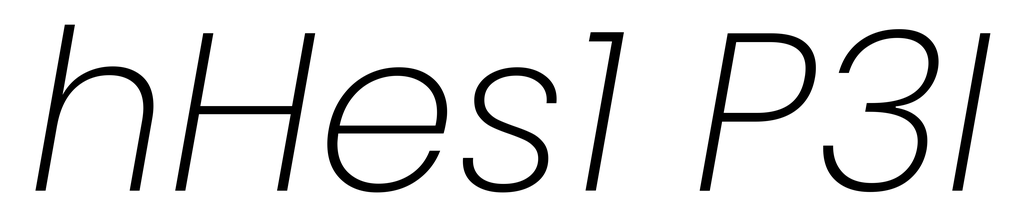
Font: Poppins-ExtraLightItalic